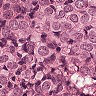
Metastatic tissue present: yes